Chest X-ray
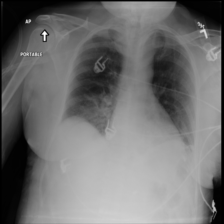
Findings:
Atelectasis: positive
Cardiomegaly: negative
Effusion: negative
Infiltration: positive
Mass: negative
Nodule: negative
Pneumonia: negative
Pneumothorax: negative
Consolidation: negative
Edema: positive
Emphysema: negative
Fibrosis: negative
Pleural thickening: negative
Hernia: negative